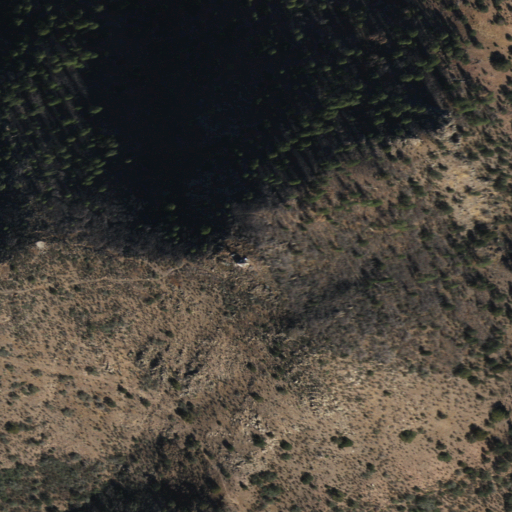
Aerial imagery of mountain in Arizona named Hyde Creek Mountain containing evergreen forest and shrub